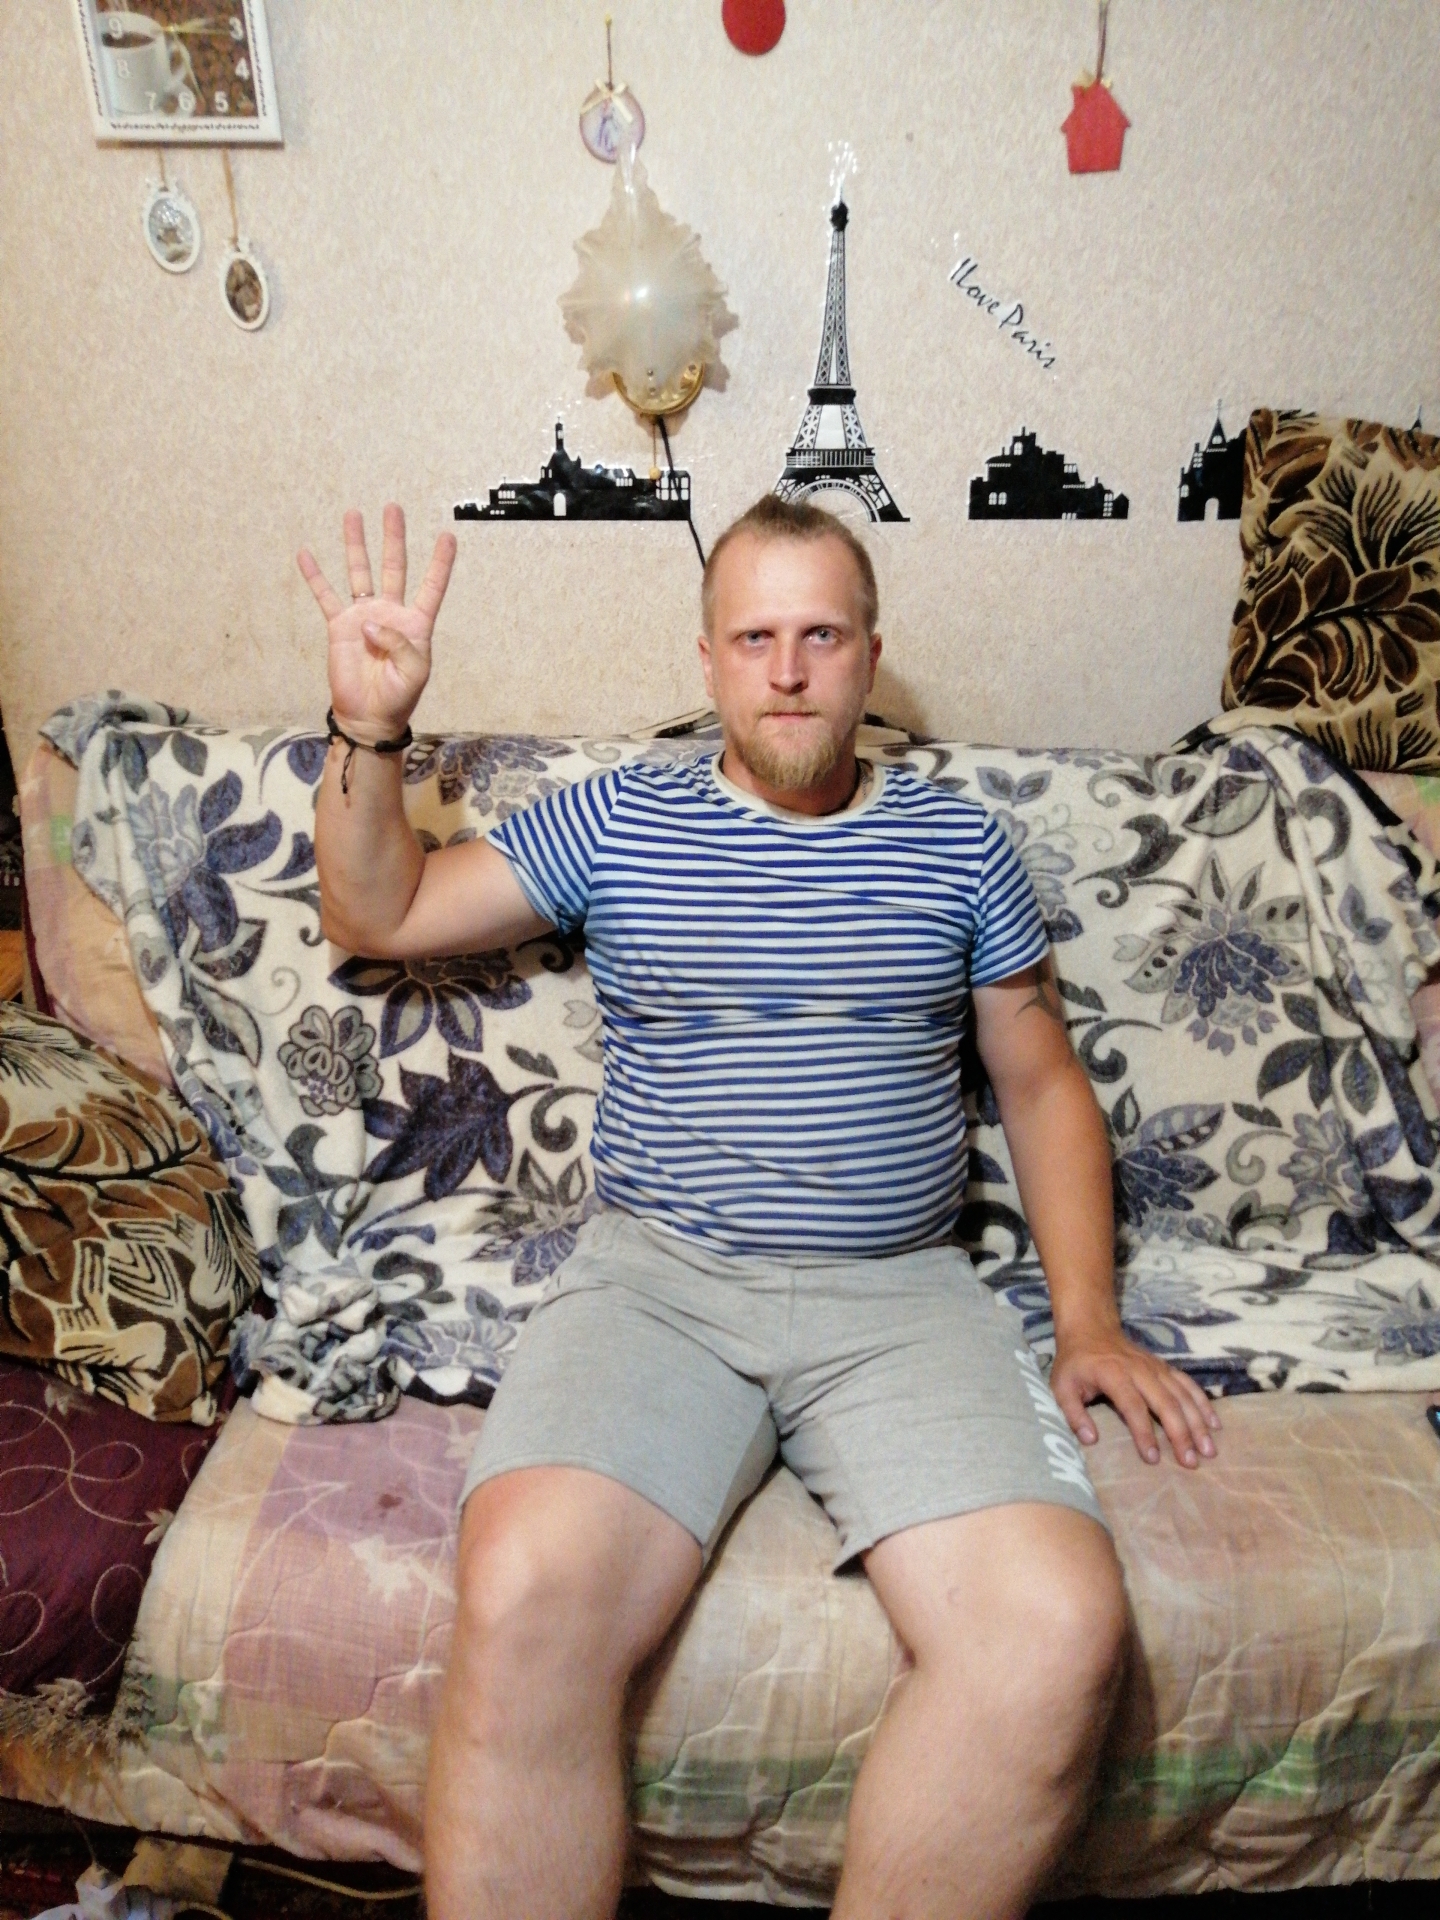
Label: clear